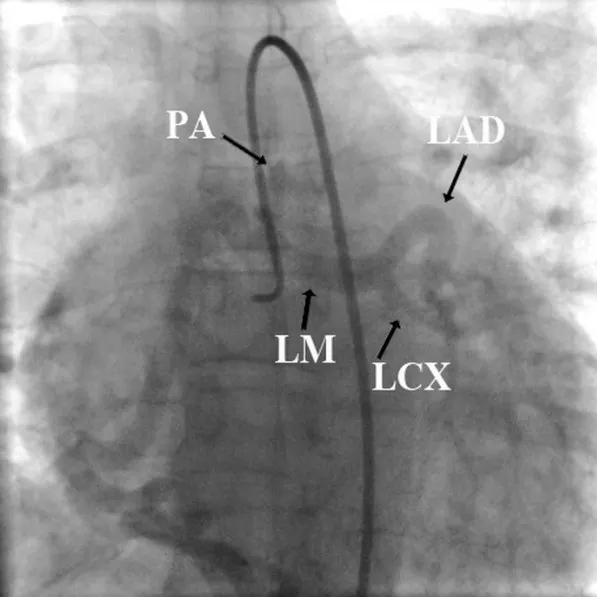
Retrograde filling of the left anterior descending artery, left circumflex artery and main pulmonary artery on delayed imaging after contrast injection of the right coronary artery.
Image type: radiology (x_ray)